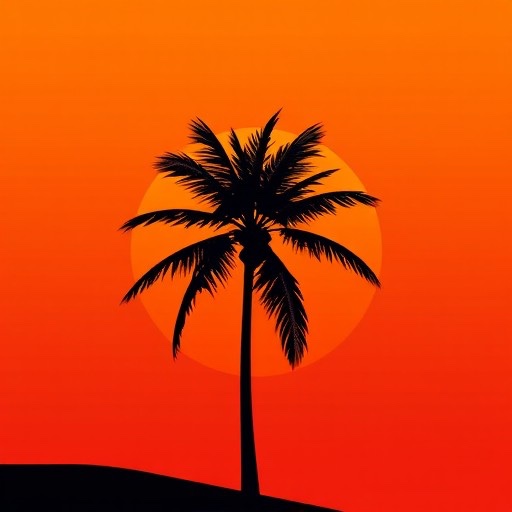
Category: Summer